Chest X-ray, AP view. Patient: 60 years old, sex M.
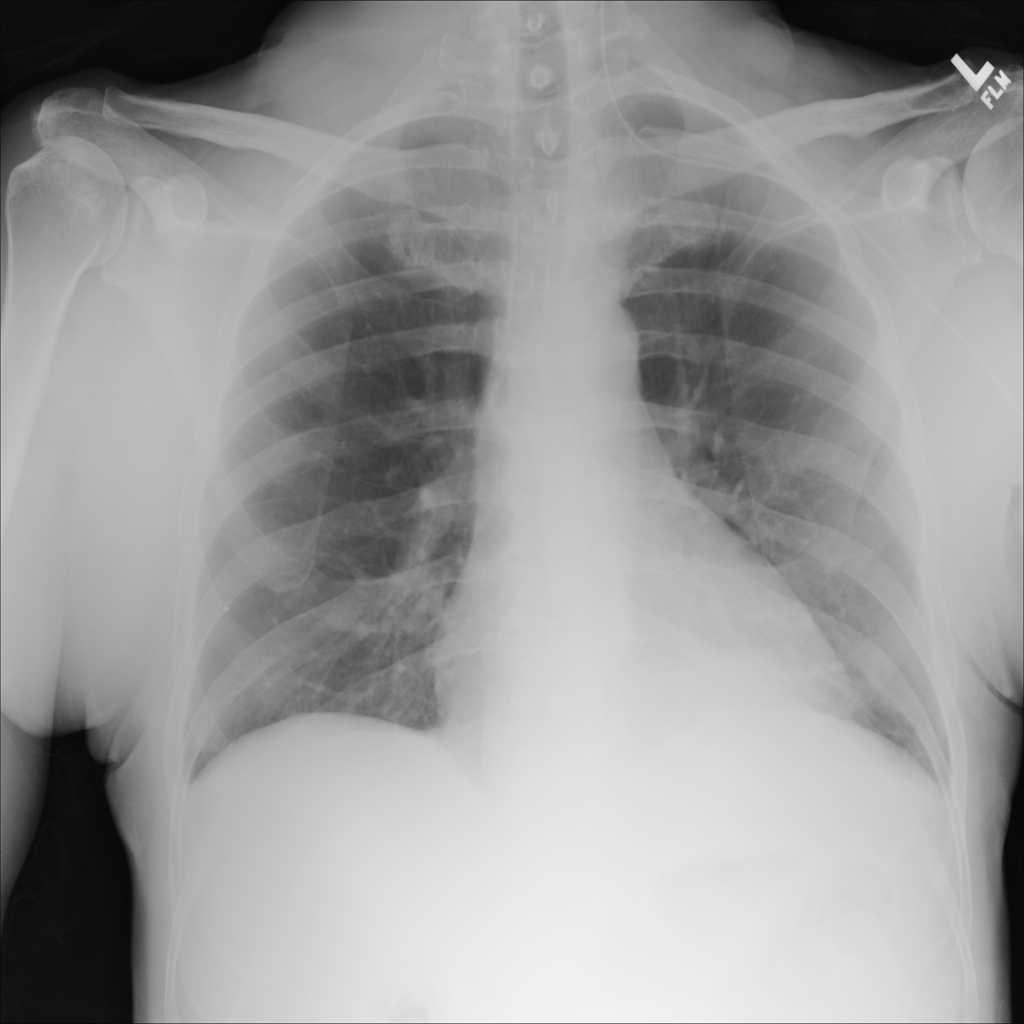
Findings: No Finding